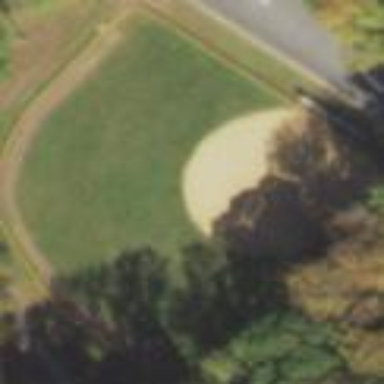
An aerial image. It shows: Baseball pitch for leisure land activities.